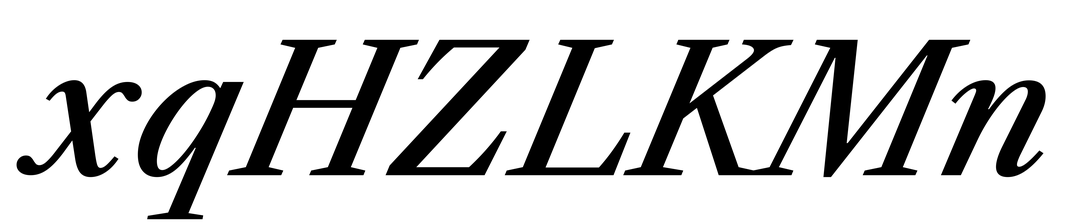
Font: LibreCaslonText-Italic_Medium_Italic